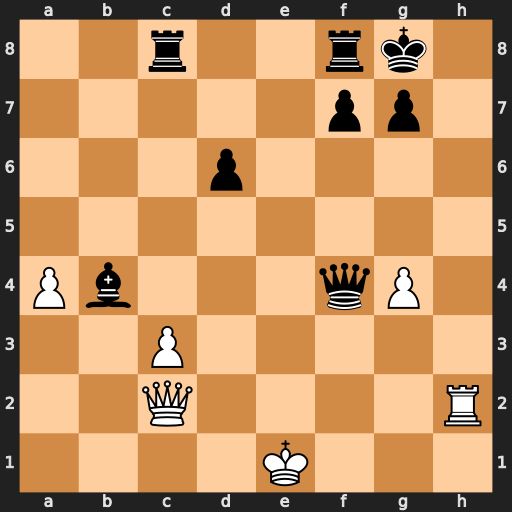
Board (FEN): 2r2rk1/5pp1/3p4/8/Pb3qP1/2P5/2Q4R/4K3
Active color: w
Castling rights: -
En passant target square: -
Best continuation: Qh7#